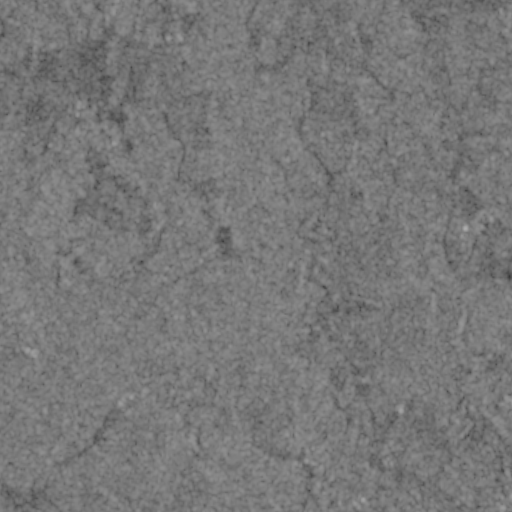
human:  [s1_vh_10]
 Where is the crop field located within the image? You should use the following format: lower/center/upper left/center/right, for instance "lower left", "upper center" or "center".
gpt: The crop field is located in the left of the image.
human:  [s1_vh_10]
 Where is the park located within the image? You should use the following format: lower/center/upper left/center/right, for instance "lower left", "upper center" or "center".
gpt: The park is located in the lower right of the image.
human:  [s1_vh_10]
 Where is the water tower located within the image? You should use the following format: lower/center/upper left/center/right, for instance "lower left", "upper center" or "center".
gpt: The water tower is located in the lower center of the image.
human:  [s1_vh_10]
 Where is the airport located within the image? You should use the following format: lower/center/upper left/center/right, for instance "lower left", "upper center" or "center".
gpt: There is no airport in the image.

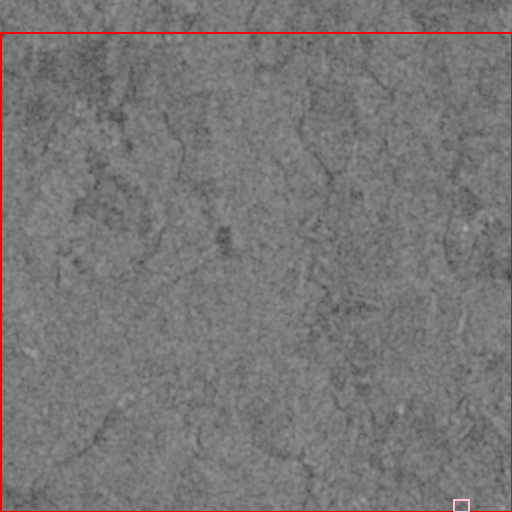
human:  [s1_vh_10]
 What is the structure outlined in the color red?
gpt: The structure outlined in red is a crop field.
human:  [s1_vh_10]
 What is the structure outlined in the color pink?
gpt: The structure outlined in pink is a park.
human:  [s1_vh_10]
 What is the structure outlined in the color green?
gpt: There is no green outline.